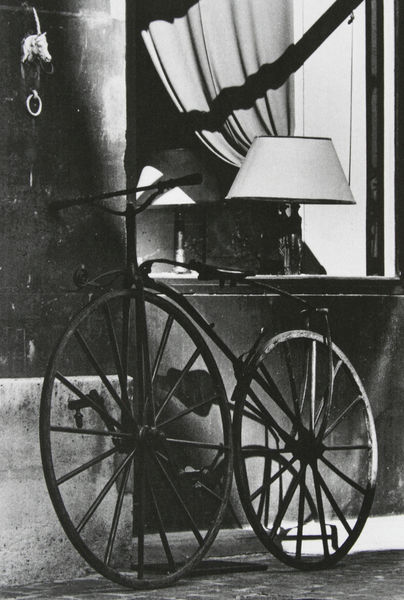
Titel: Antiquitätenladen, Paris
Künstler: Otto Steinert
Standort: Berlin
Institution: Fotogalerie Kicken
Schlagwörter: dunkel, schatten, weiß, komposition, fenster, frankreich, glas, grau, hell, lampe, lampen, licht, schwarz, strasse, säule, tisch, tür, gebäude, haus, tier, alt, wand, architektur, falten, sockel, stein, bild, spiegel, vorhang, boden, räder, stilleben, stillleben, sattel, lampenschirm, mauer, weis, speichen, rad, treppe, gardine, reflexe, angelehnt, metall, gestell, ring, foto, fotografie, photographie, eingang, hauswand, scheibe, schwarzweiß, fahrrad, photo, hauseingang, anlehnen, nabe, aufnahme, schwar, lenker, reifen, gabel, hochrad, pedale, naben, pedal, pedalen, draisine, fussabreter